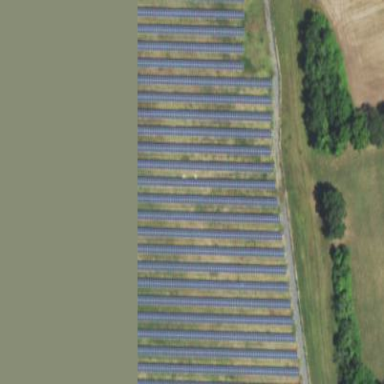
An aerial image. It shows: Solar power plant utilizing photovoltaic technology.